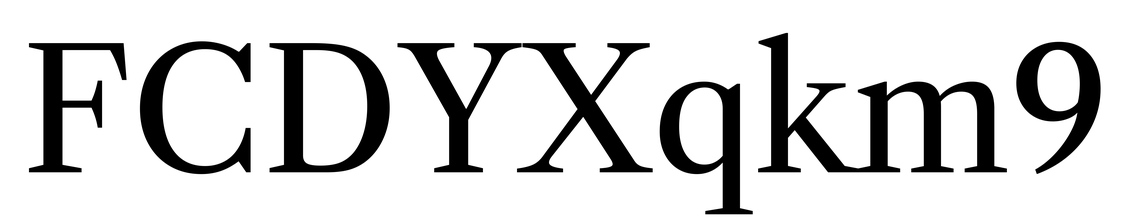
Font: LibreCaslonText_Regular